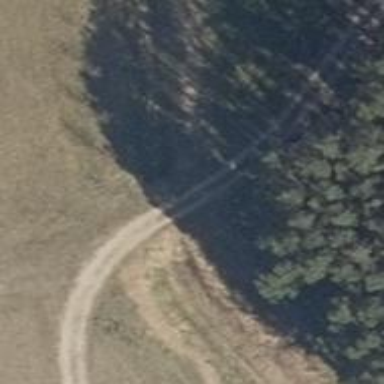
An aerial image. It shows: Dirt track road with grade 4 tracktype.